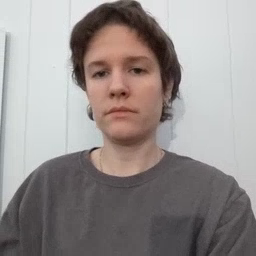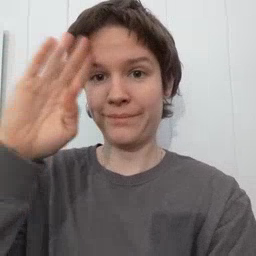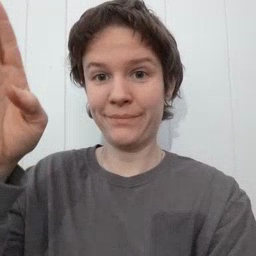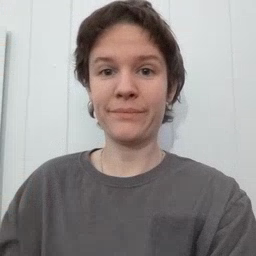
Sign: hello